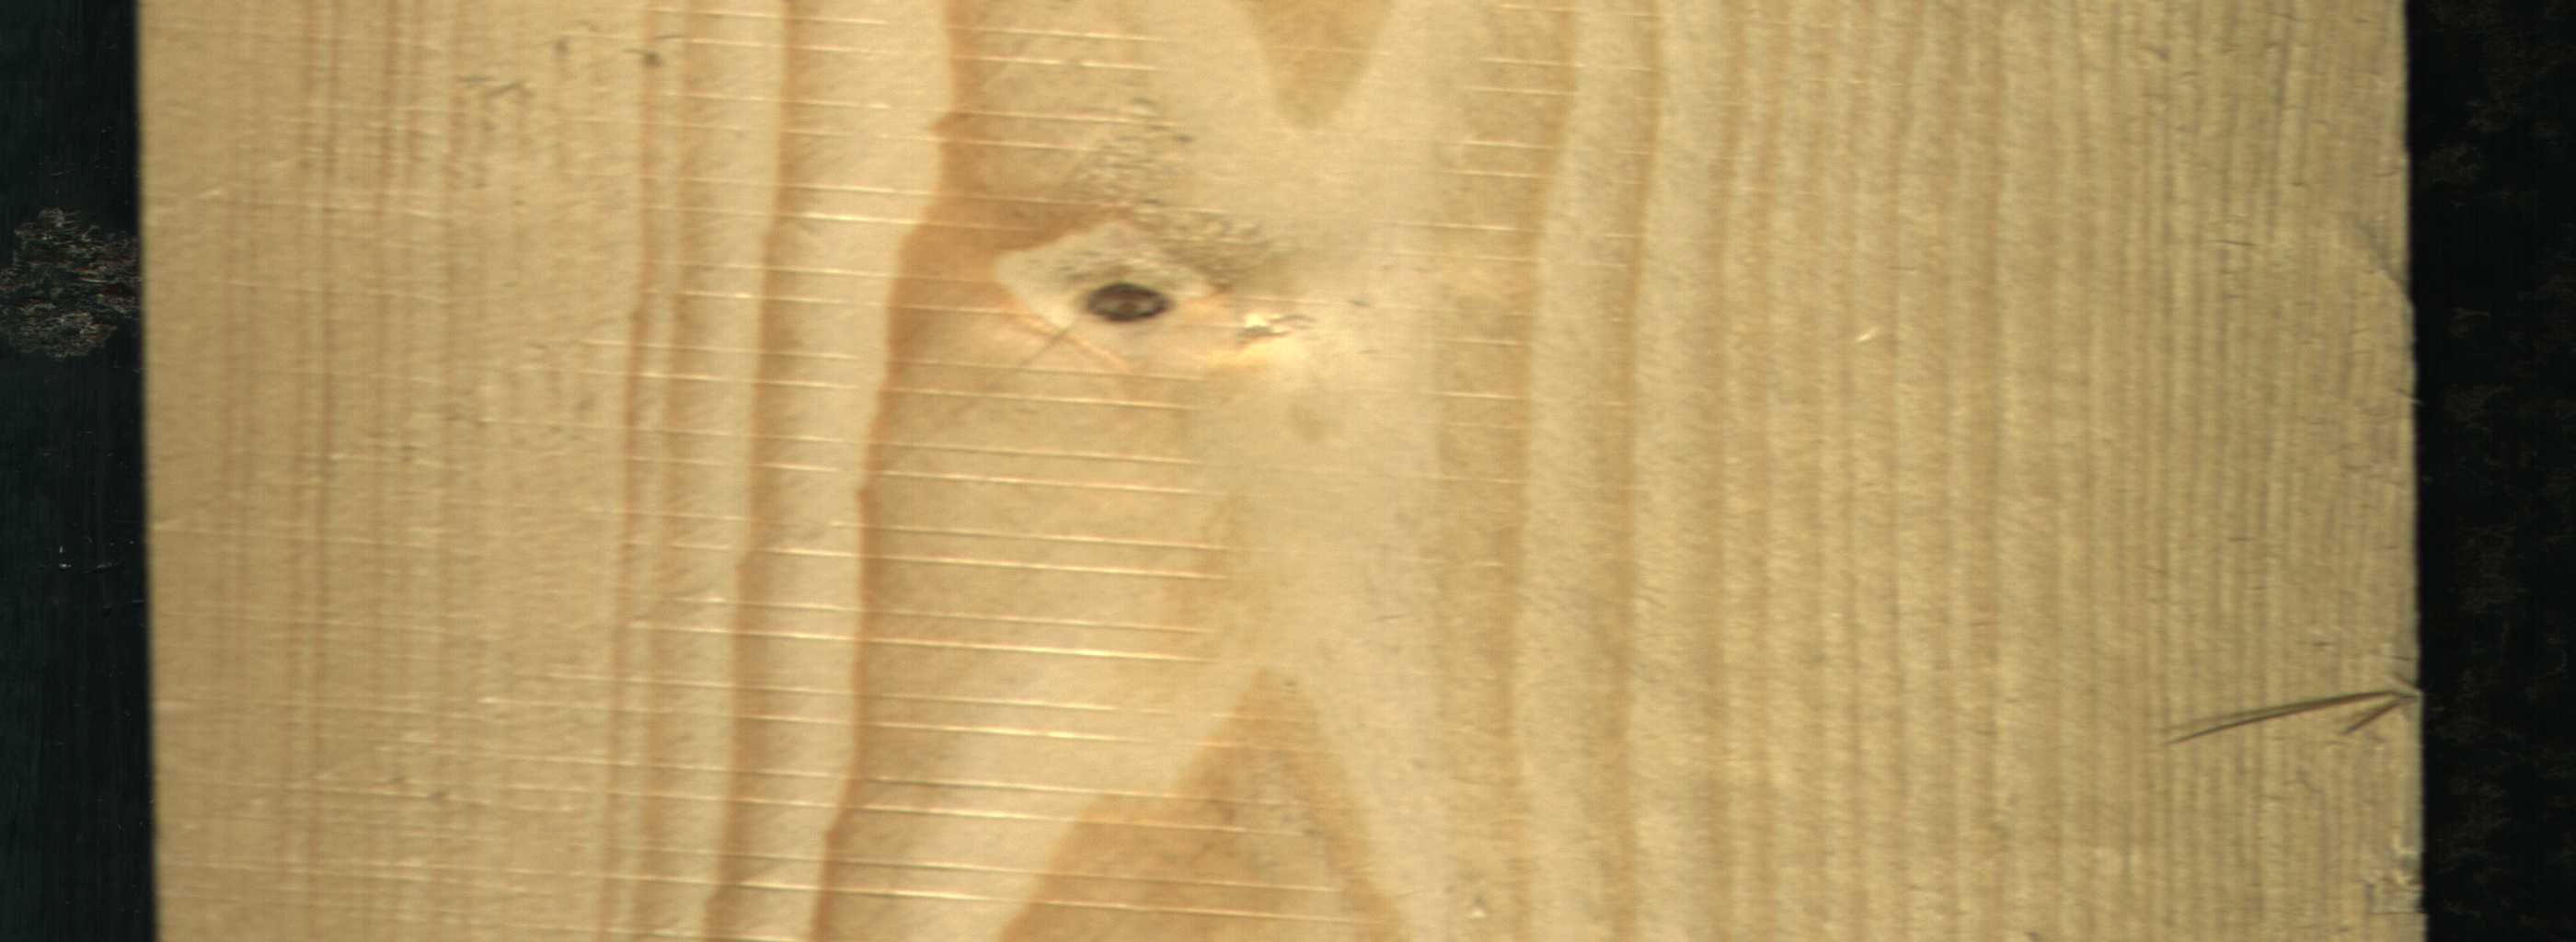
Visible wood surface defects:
Dead_Knot